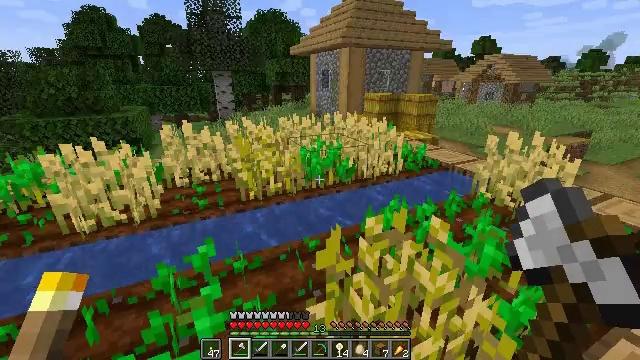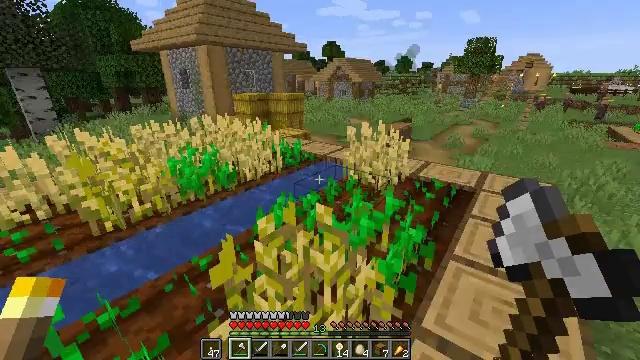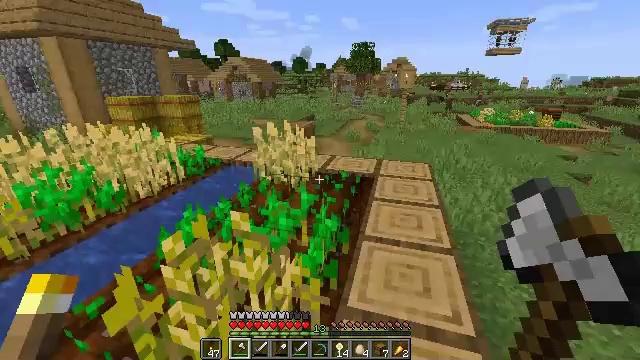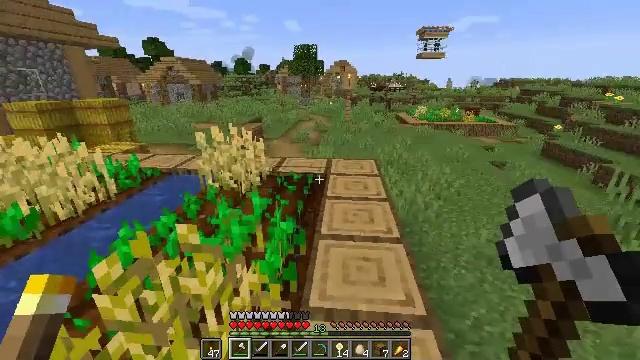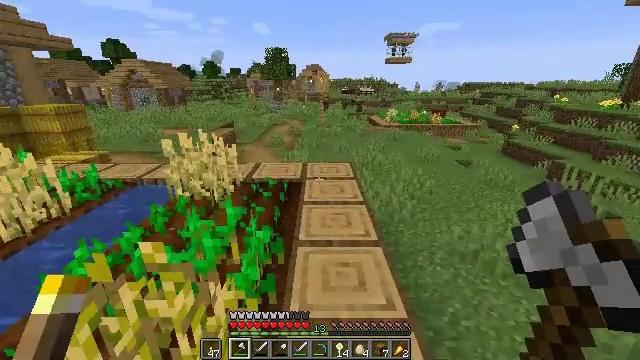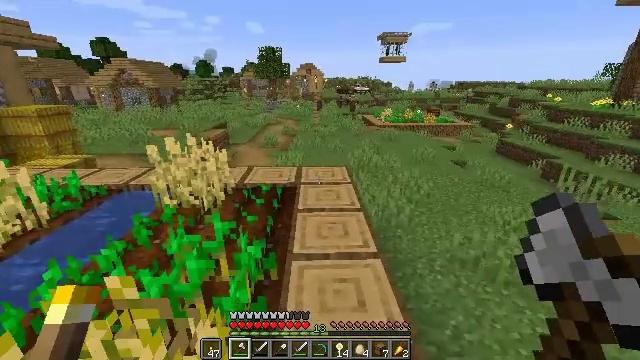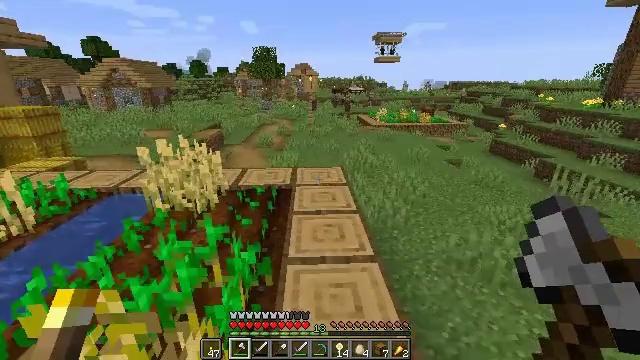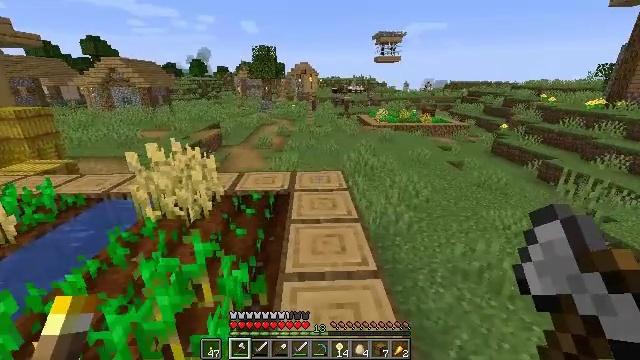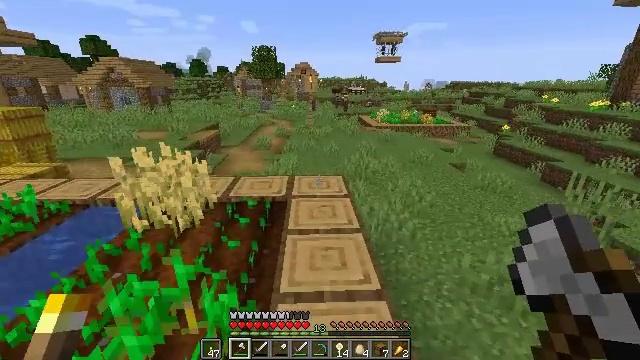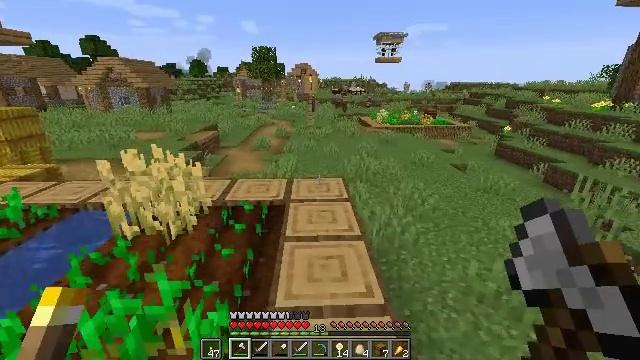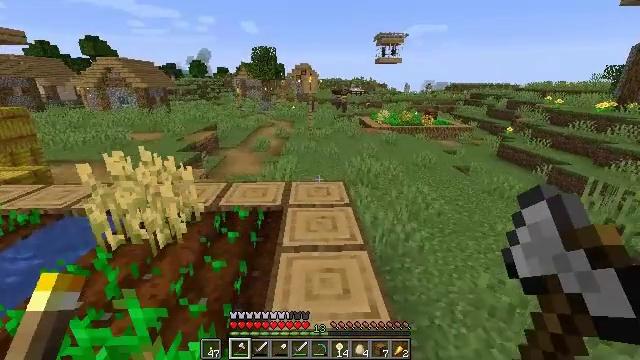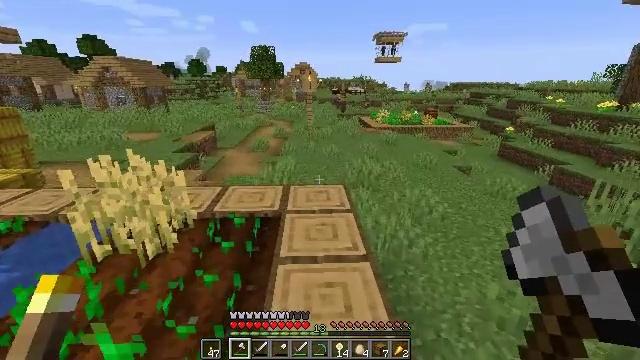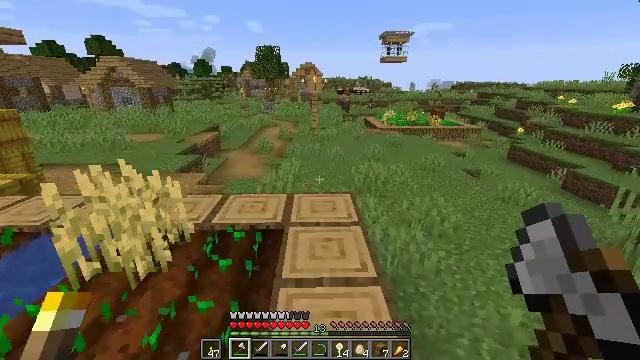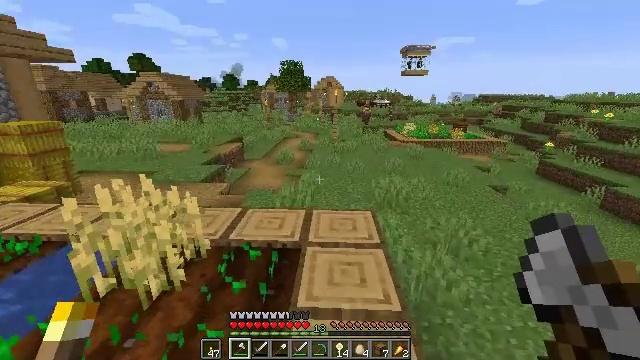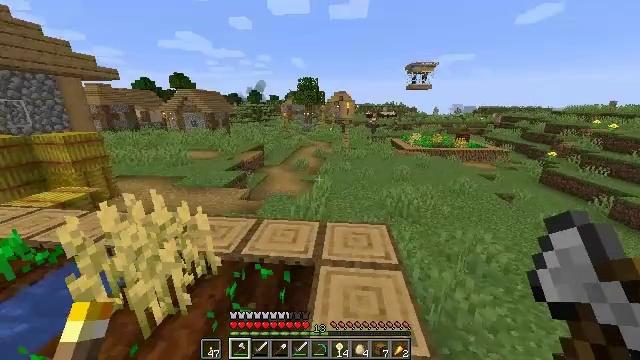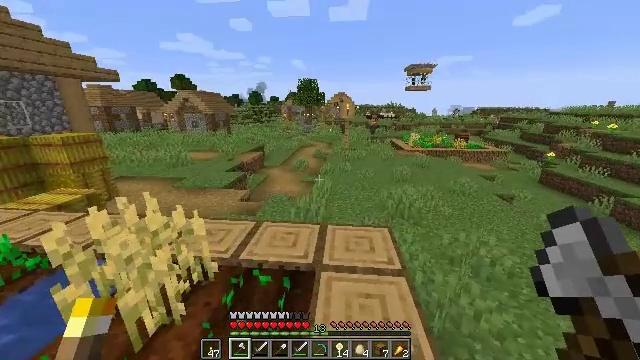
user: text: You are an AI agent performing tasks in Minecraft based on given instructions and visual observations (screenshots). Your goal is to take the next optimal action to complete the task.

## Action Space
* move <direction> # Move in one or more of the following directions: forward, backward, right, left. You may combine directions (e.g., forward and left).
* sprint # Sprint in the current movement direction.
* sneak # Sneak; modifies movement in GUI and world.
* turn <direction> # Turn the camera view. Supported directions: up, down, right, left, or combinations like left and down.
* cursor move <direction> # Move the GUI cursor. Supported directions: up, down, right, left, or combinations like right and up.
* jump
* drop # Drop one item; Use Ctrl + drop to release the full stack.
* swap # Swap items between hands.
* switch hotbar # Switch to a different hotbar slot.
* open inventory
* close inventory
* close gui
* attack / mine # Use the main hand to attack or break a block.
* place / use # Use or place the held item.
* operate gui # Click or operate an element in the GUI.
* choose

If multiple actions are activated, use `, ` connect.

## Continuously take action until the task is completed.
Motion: motion action
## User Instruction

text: Collect carrots by breaking the crop.
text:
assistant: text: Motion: turn right
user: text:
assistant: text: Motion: turn right
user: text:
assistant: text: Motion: turn right
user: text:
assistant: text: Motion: move forward, turn right
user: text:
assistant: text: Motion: move forward, turn right
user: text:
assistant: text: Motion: move forward, turn right
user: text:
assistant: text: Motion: move forward
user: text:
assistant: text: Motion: move forward
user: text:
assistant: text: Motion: move forward
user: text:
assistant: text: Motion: move forward
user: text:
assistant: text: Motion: move forward
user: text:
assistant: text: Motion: move forward, sprint, turn left
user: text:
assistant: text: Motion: move forward, sprint, turn left and up
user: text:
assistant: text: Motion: move forward, sprint, turn left
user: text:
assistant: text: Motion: move forward, sprint
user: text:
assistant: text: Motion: move forward, sprint
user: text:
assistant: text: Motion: move forward
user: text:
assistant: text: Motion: move forward
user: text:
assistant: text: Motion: move forward
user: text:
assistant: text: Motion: move forward
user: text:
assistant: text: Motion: move forward
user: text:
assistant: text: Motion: move forward
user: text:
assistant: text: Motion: move forward
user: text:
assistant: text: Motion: move forward, sprint
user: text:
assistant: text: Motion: move forward, sprint
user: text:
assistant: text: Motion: move forward, sprint
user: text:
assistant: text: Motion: move forward, sprint
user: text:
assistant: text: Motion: move forward, sprint
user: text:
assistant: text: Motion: move forward
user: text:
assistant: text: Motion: move forward